Question: >
<URL>
I am trying to work out if two time ranges in PHP overlap. I've been referring to <URL> for my initial try, however, it's not matching all cases. If a time range is nested in between the start and end times of another time range, it's not being matched. If it overlaps the beginning or the end of the shift, or if the shifts are exact matches, it works as expected.
Check out this image of what I'm talking about:

Basically, I am trying to hide any orange shifts if they overlap any red shifts anywhere. Here's the relevant portion of code I'm trying to use to make this happen.
'''
if(($red['start'] <= $orange['end']) && ($red['end'] >= $orange['start'])) {
//Conflict handling
}
'''
The values of the variables are UNIX timestamps. Working through the numbers logically, I understand why the statement above fails. There are obviously ways I could do more logic to determine if the one shift falls in the other shift (which is what I may need to do), but I was hoping for a more universal catch.
Adding the values of each block's start and end time. I agree what I have work. The fact that it isn't is where my issue lies. I'm probably overlooking something dumb.
'''
orange-start = <PHONE>
orange-end = <PHONE>
red-start = <PHONE>
red-end = <PHONE>
'''
Therefore my logic would state:
'''
if(<PHONE> <= <PHONE>) && <PHONE> >= <PHONE>))
'''
So following that, the first comparison fails.
It looks like my logic is sound (which I thought was the case), and my issue is something related to the UNIX timestamp not matching the actual time being displayed. I thank those who worked though this with me and help me discover that as being the issue. I wish I could accept both Andrey's and Jason's answers.
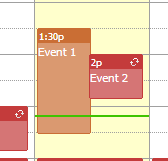
Answer: <URL> .
Given correct values (that reflect your screenshot), the overlap is indeed found:
'''
function show_date($value, $key) {
echo $key, ': ', date('r', $value), PHP_EOL;
}
$red = array('start' => strtotime('today, 2pm'), 'end' => strtotime('today, 2:45pm'));
$orange = array('start' => strtotime('today, 1:30pm'), 'end' => strtotime('today, 4pm'));
array_walk($red, 'show_date');
array_walk($orange, 'show_date');
if (($red['start'] <= $orange['end']) && ($red['end'] >= $orange['start'])) {
echo 'Conflict handling';
}
'''
My guess would be you have a timezone conversion issue.